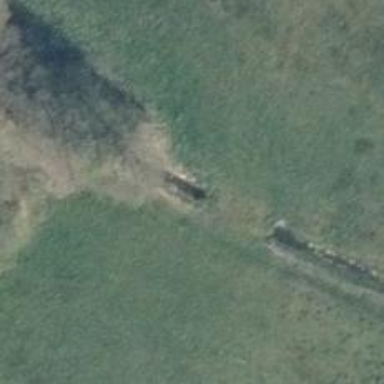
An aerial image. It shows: Culvert tunnel.